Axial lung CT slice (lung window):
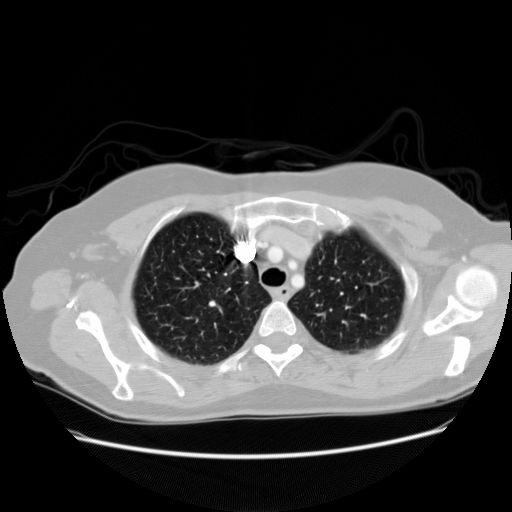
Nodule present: no